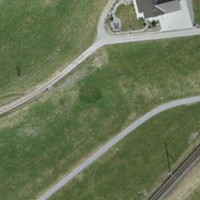
EUNIS habitat code: 24
Species observed at this site:
Pieris rapae